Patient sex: M
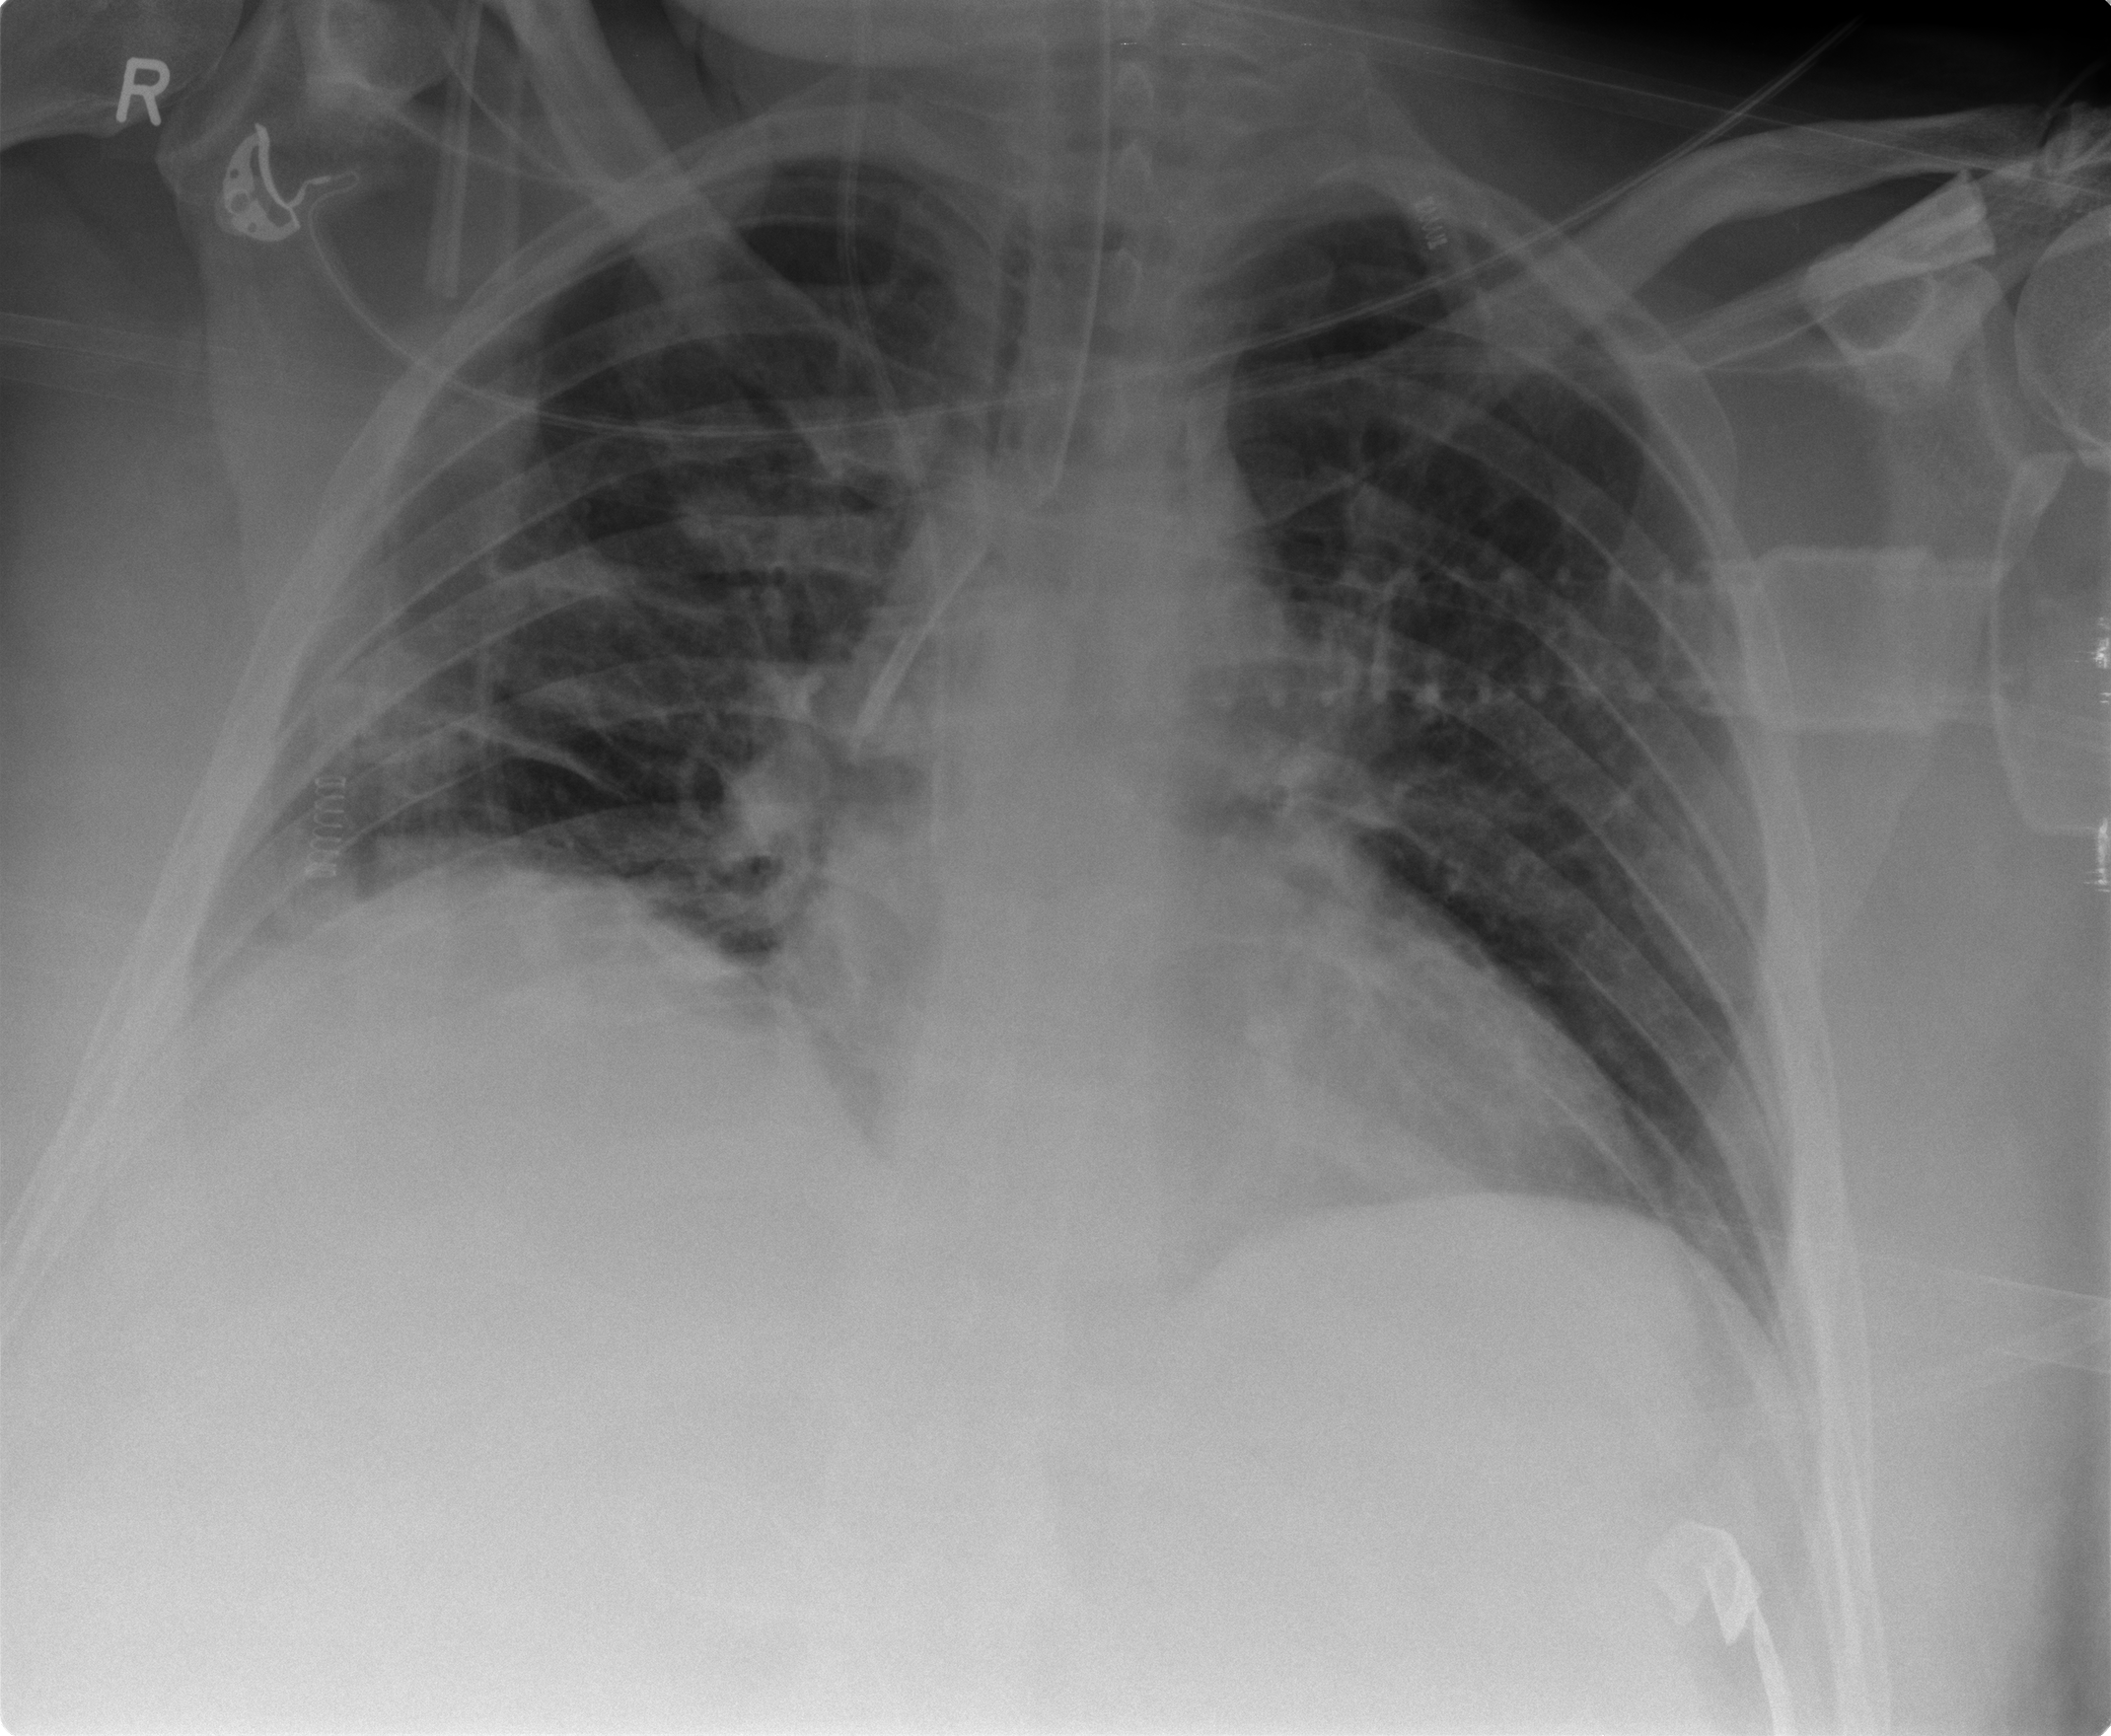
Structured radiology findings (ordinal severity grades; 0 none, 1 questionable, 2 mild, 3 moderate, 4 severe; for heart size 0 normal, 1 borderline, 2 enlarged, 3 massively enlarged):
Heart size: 2
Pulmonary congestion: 2
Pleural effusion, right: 3
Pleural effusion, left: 2
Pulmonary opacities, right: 1
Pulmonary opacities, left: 1
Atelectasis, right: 2
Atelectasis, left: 2